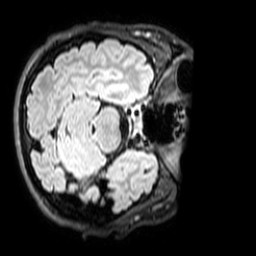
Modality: T1w
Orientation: axial
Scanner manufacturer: philips
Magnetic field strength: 3 T
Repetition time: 4.8 s
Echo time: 0.2586 s